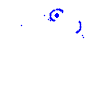
Particle: proton